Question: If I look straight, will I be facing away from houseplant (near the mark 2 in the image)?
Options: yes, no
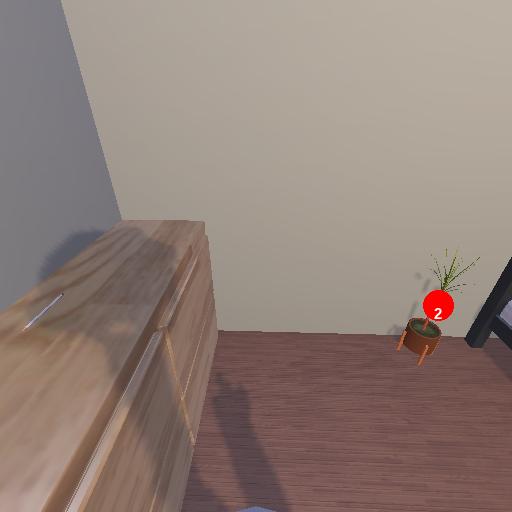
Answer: yes